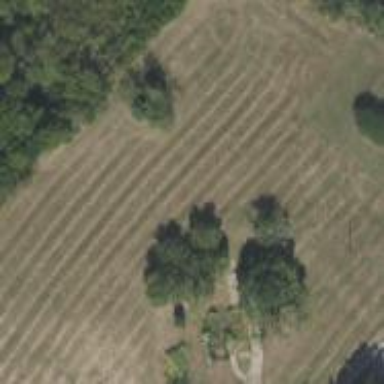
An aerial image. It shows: Grassy plot in green zone.